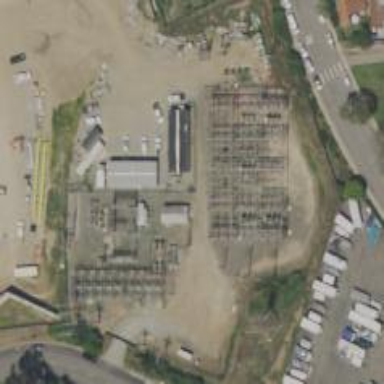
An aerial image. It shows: Power substation.